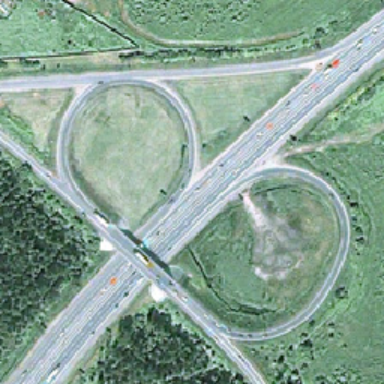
Large areas of forest and grass around the highway .